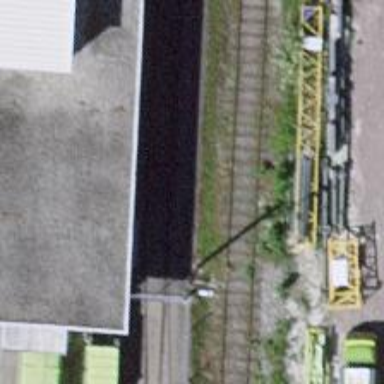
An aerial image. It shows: Railway switch.